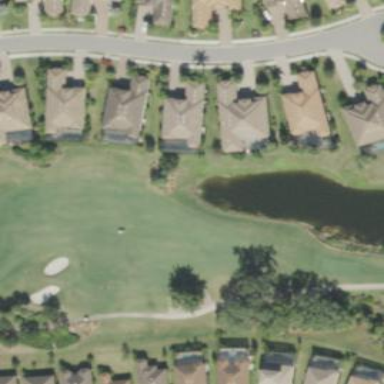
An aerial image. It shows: Golf fairway surrounded by grass.